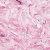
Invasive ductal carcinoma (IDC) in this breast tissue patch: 0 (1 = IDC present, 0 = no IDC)